Question: Is there a way to partially suppress legend in 'ggplot2' ? For example for chart below

There are way too many colours in the legend. Let's say I still want to display all colours, but only want to show the legend for letters b to e. Is there any way to do so?
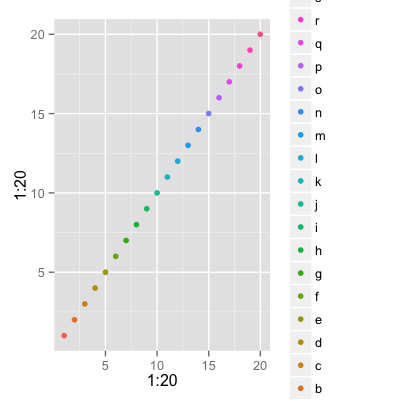
Answer: Keeping in mind the comments above, you may use the following solution. The linked answer proposes changing 'limits', but another possibility is to override 'breaks'. Here's how:
'''
let <- letters[1:20]
let_be <- let
p <- qplot(1:20, 1:20, colour = let)
let_be[!(let %in% c("b", "e"))] <- NA
p + scale_color_discrete(breaks = let_be)
'''